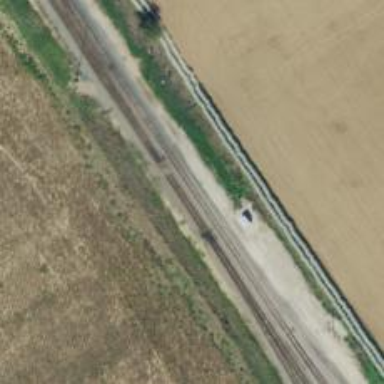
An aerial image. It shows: Railway siding with rails.